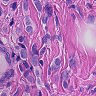
Metastatic tissue present: yes